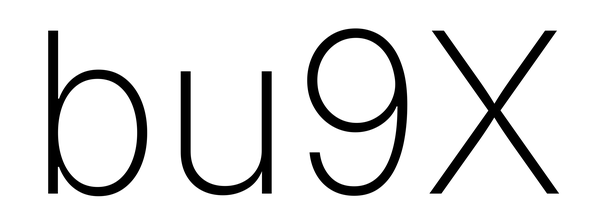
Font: Inter_ExtraLight